Field crop: tomato
Growth stage: 1
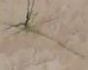
Species: cyperus